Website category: movie
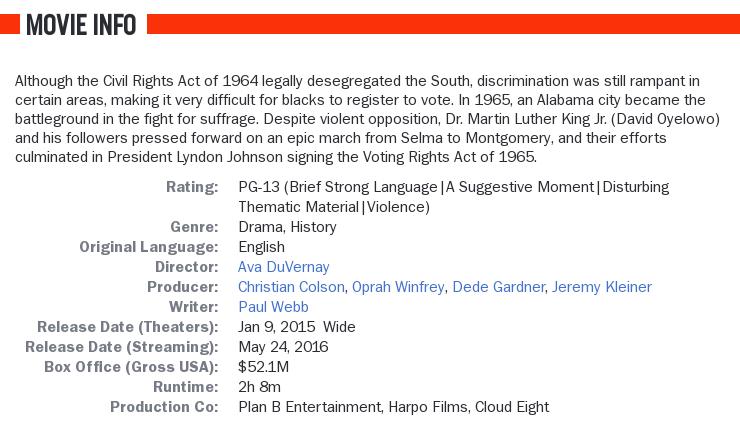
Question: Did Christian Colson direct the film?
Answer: no

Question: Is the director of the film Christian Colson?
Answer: no

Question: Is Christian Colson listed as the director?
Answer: no

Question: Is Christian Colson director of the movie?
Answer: no

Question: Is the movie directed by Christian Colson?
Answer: no

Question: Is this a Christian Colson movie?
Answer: no

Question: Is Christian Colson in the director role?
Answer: no

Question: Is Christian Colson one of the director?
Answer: no

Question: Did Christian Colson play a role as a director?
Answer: no

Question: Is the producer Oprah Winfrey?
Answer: yes

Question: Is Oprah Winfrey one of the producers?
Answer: yes

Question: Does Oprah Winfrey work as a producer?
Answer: yes

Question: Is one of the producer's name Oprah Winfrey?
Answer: yes

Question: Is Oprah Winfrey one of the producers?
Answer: yes

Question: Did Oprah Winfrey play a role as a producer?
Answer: yes

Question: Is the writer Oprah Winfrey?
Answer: no

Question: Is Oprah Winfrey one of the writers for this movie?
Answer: no

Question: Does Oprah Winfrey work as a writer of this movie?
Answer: no

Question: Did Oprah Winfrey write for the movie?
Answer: no

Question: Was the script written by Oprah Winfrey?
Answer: no

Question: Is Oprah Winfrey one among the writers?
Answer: no

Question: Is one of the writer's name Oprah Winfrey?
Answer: no

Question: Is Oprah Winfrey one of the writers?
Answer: no

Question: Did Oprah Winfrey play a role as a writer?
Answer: no

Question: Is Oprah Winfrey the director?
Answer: no

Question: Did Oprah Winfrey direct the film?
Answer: no

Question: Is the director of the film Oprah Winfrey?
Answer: no

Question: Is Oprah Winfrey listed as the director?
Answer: no

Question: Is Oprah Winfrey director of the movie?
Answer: no

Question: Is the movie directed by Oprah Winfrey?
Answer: no

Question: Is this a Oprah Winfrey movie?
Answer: no

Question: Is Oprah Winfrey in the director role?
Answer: no

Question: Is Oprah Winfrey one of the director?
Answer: no

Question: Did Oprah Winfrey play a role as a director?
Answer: no

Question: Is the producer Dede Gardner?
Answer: yes

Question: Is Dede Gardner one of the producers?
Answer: yes

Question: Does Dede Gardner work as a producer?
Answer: yes

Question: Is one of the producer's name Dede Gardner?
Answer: yes

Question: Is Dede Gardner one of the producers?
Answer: yes

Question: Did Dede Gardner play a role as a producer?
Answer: yes

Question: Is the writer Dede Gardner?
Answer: no

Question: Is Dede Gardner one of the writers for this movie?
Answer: no

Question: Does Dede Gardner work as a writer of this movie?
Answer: no

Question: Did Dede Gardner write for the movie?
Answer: no

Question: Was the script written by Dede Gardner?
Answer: no

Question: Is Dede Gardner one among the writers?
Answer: no

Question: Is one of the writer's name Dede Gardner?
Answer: no

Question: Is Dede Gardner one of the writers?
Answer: no

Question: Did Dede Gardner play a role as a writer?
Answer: no

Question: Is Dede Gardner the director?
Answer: no

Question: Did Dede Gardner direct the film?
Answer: no

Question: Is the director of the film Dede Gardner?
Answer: no

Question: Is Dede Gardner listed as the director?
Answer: no

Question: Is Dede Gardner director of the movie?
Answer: no

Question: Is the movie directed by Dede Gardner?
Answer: no

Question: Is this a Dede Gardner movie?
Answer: no

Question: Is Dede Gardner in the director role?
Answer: no

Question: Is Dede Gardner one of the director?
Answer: no

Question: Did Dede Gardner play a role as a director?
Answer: no

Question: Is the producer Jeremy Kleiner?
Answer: yes

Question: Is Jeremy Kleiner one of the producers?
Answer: yes

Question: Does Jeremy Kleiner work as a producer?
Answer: yes

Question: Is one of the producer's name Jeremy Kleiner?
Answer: yes

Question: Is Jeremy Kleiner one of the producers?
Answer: yes